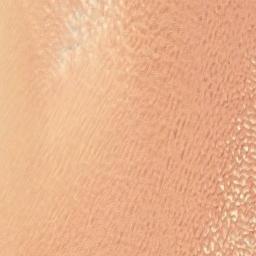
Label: desert